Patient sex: M
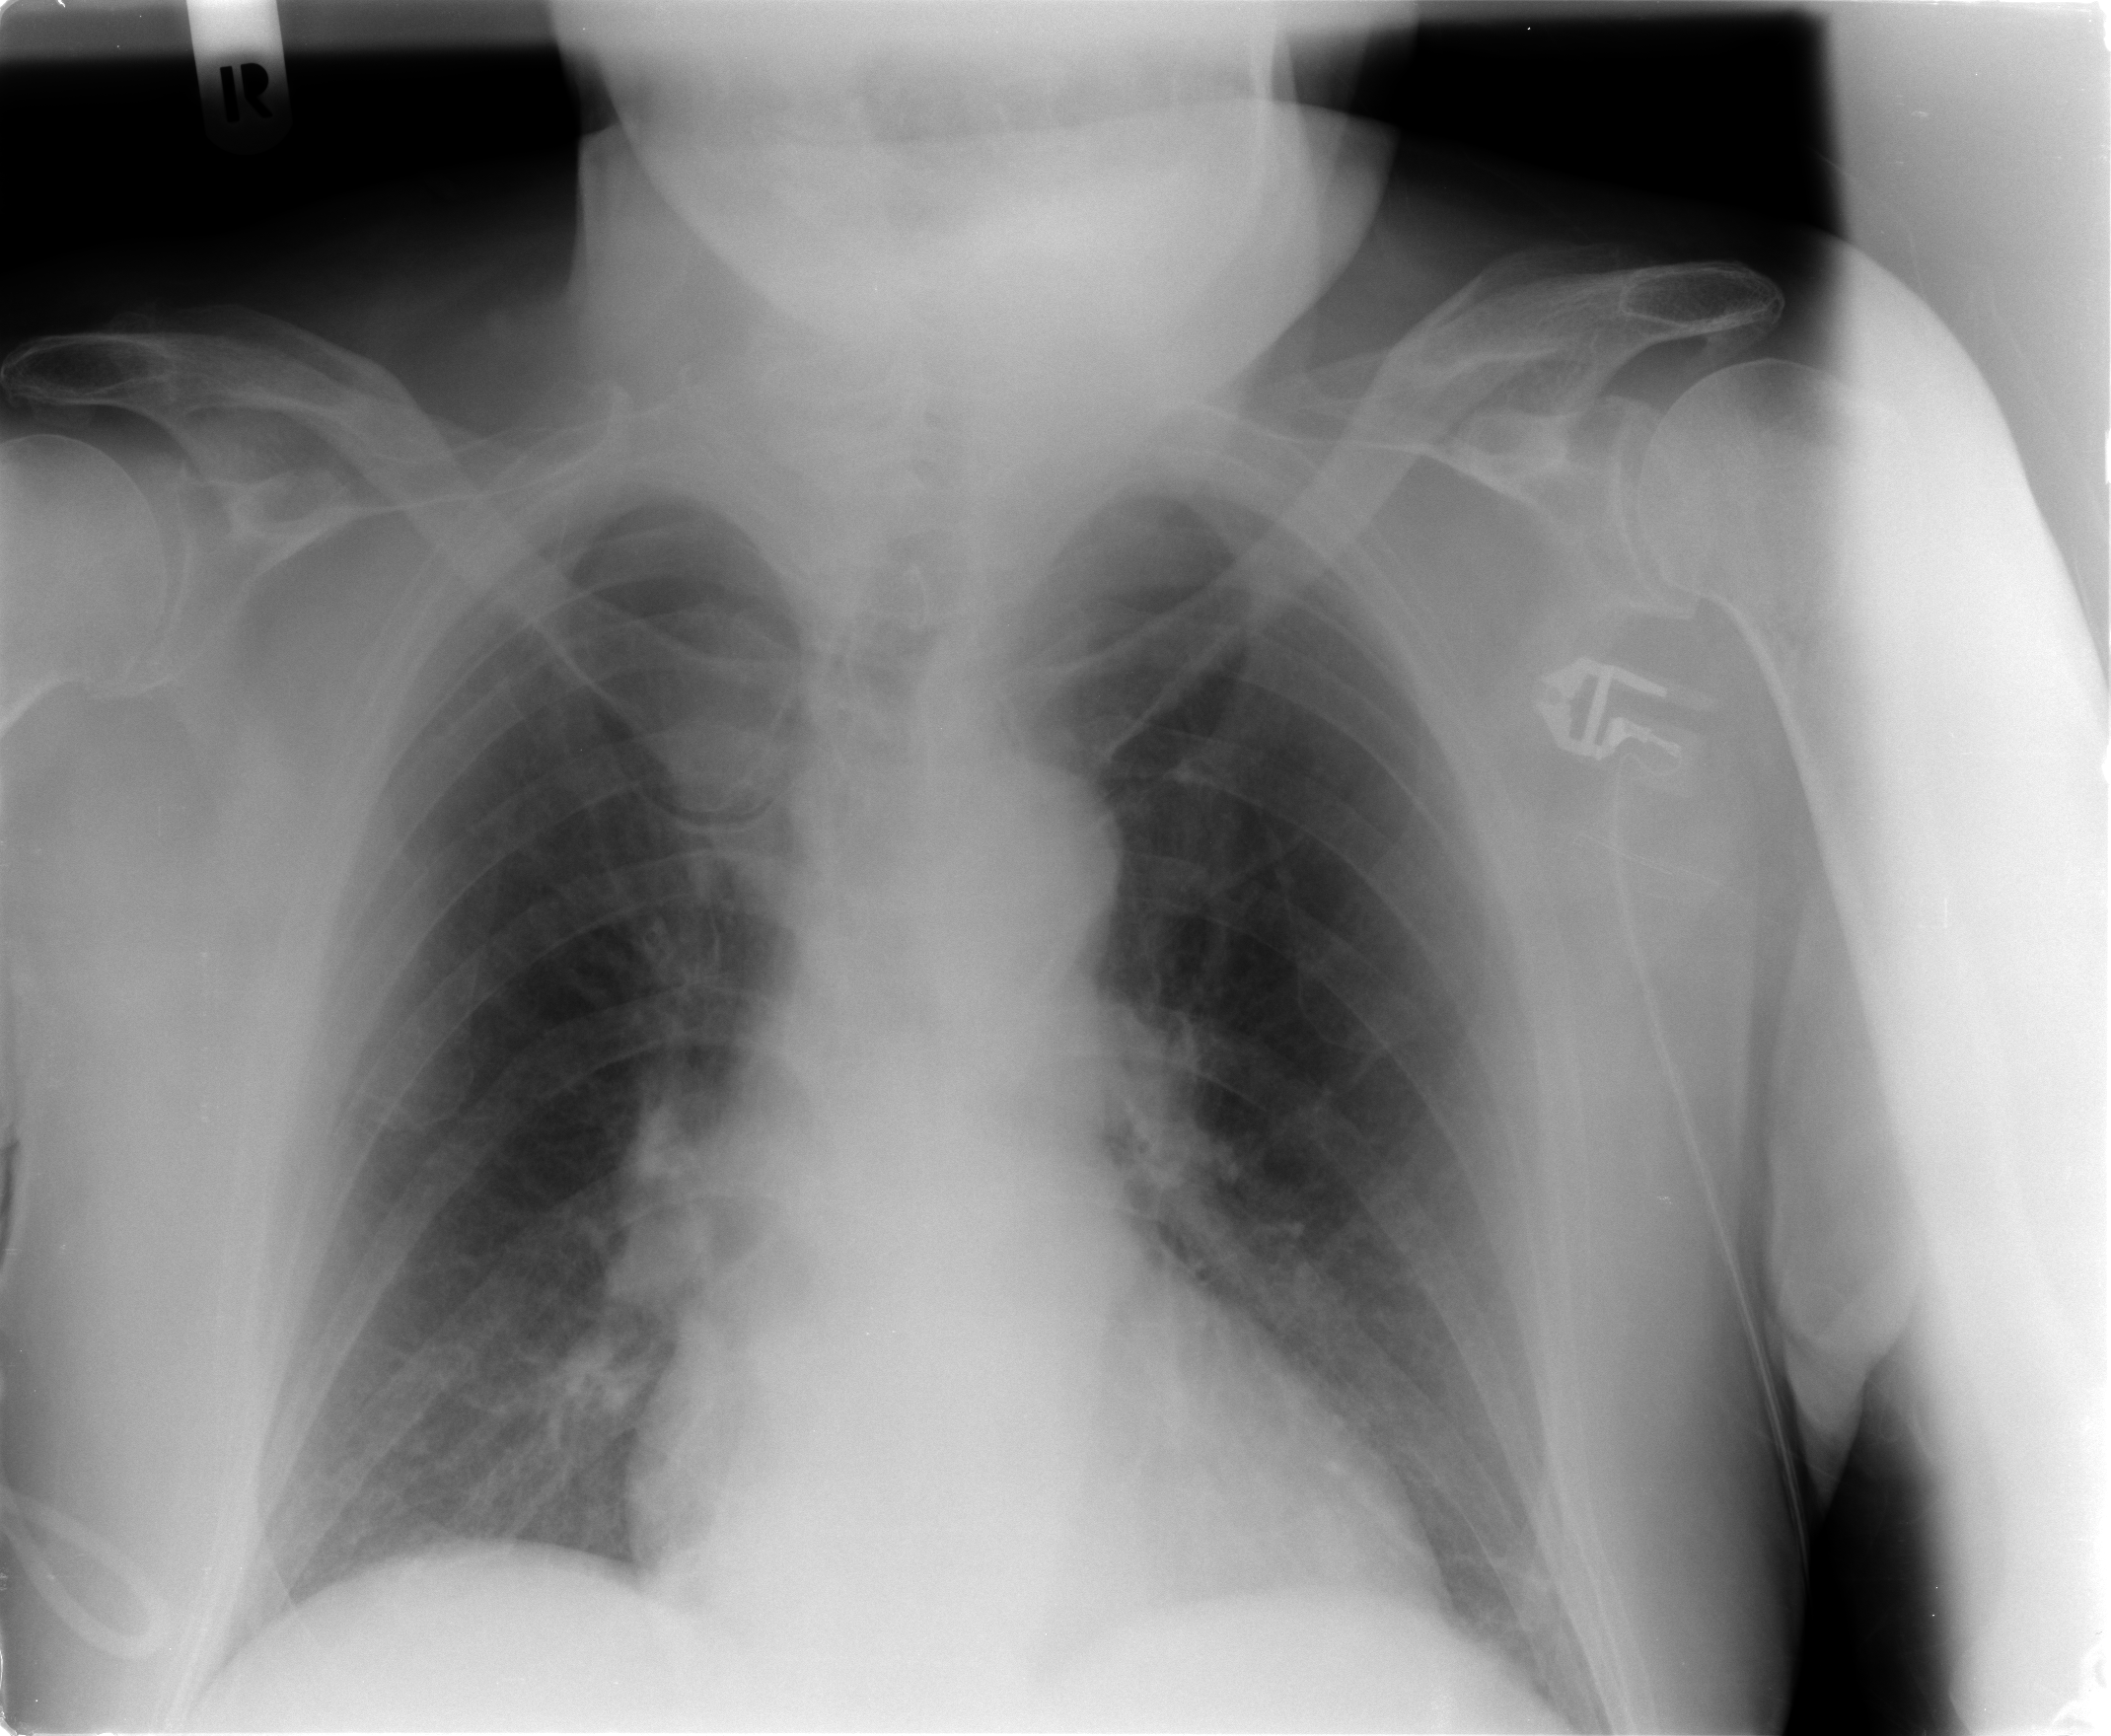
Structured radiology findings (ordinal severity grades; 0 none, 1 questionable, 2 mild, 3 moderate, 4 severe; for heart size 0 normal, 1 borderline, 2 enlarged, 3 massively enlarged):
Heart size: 0
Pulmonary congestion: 1
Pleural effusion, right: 0
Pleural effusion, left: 0
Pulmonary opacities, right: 0
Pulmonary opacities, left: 0
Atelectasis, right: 0
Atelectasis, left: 0